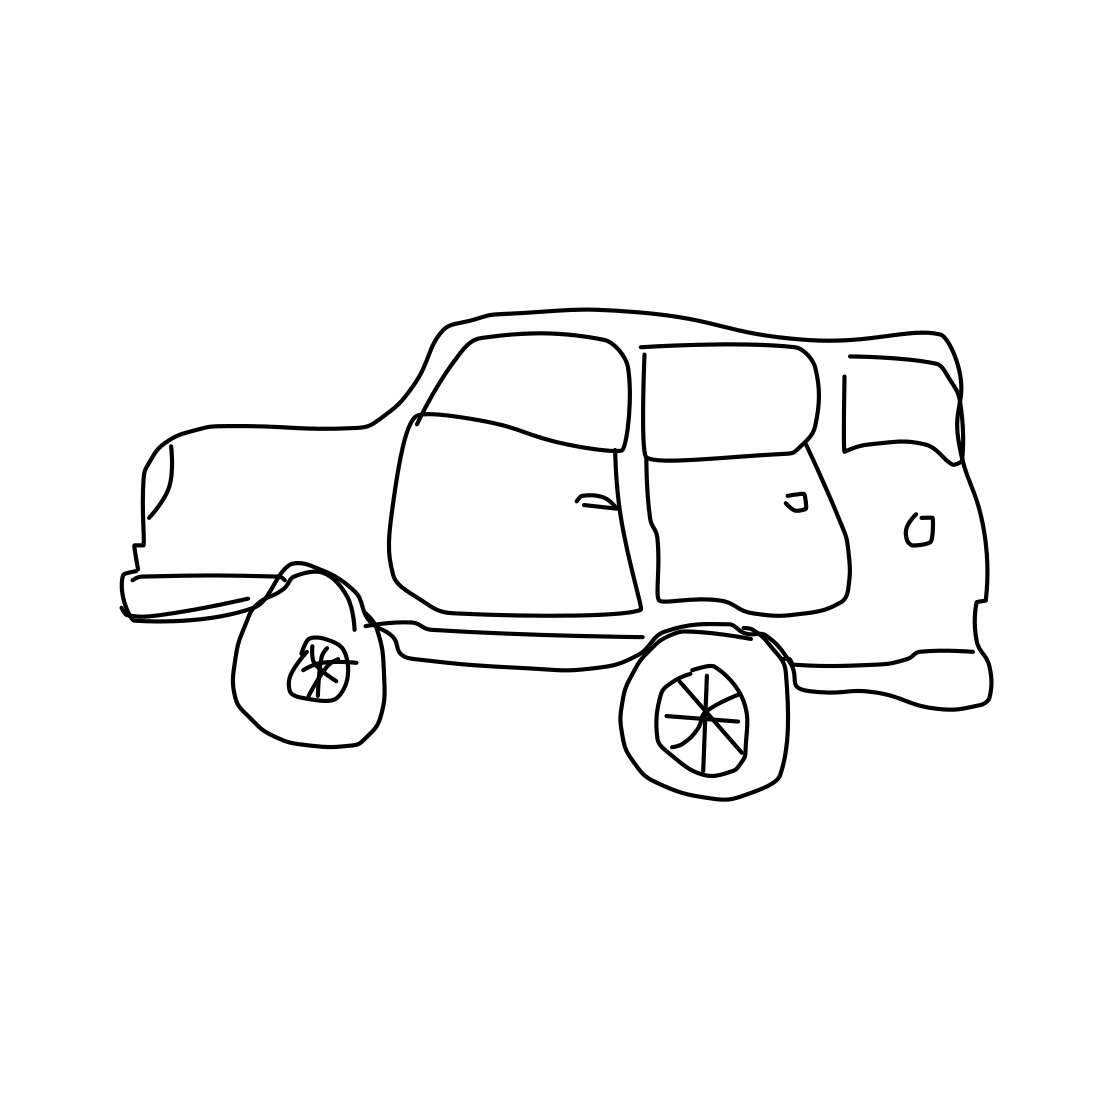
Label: suv